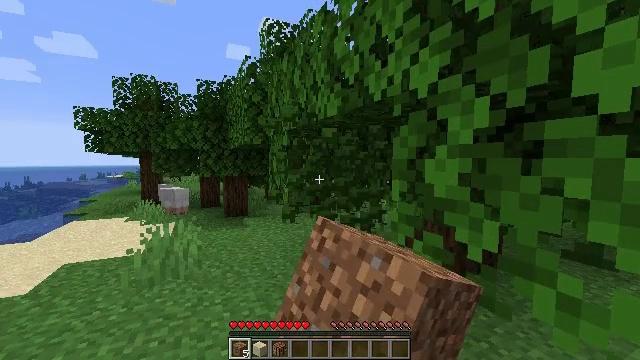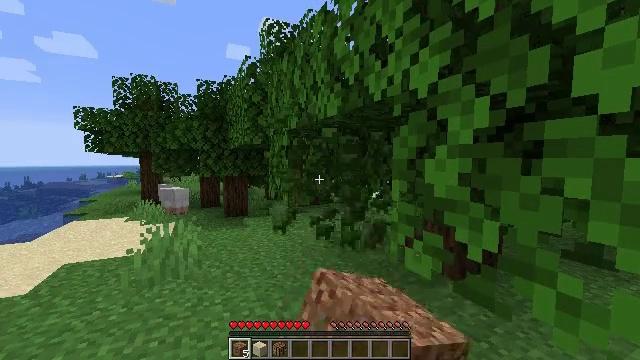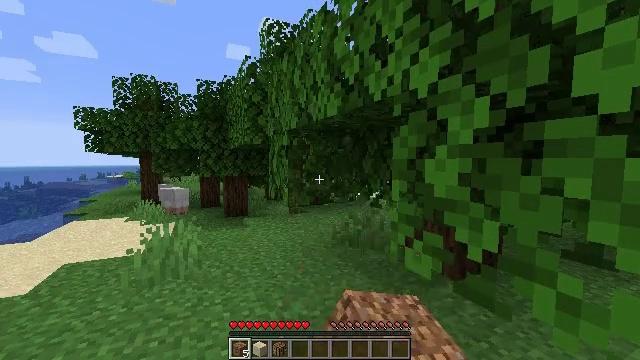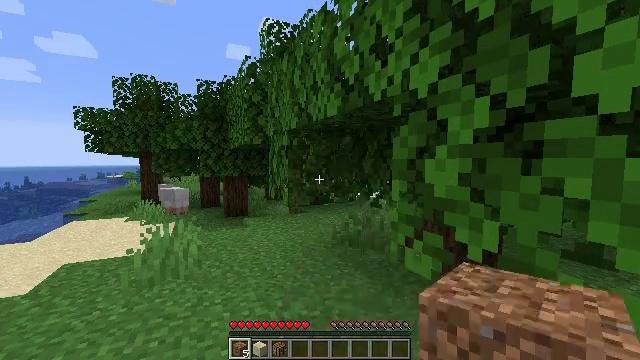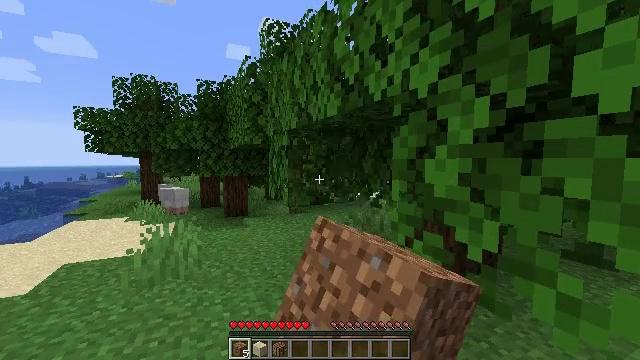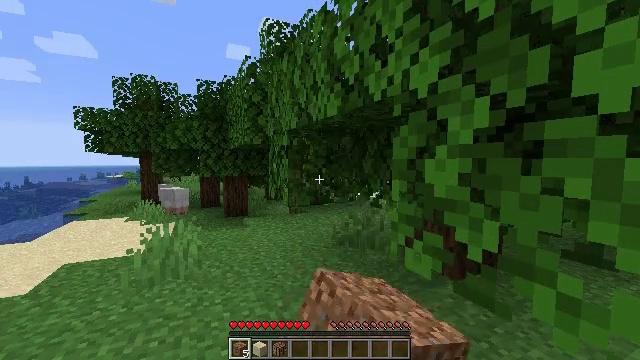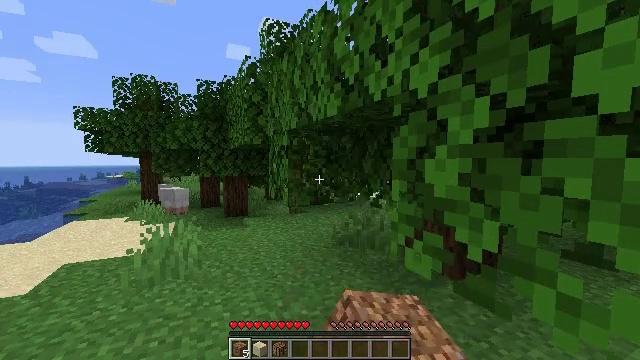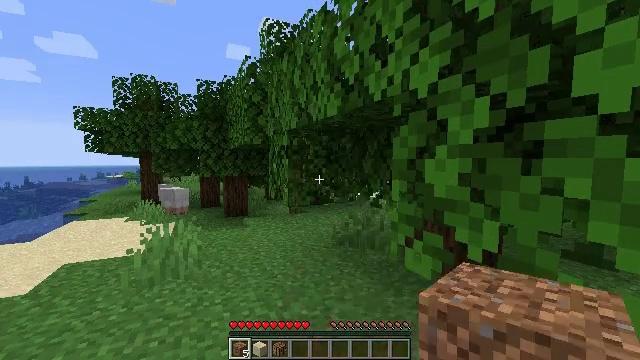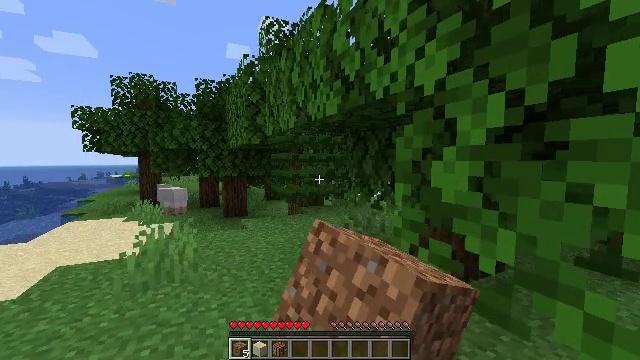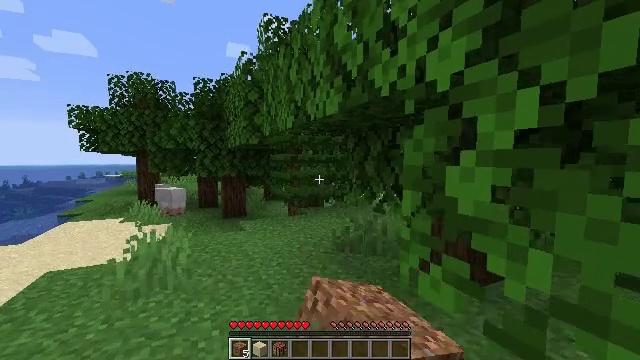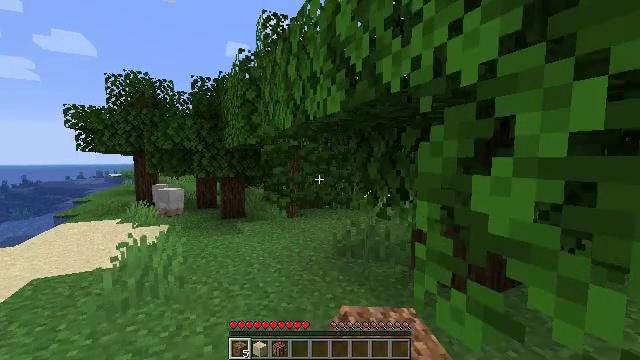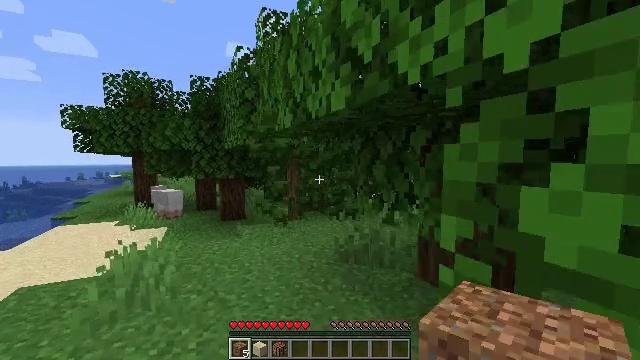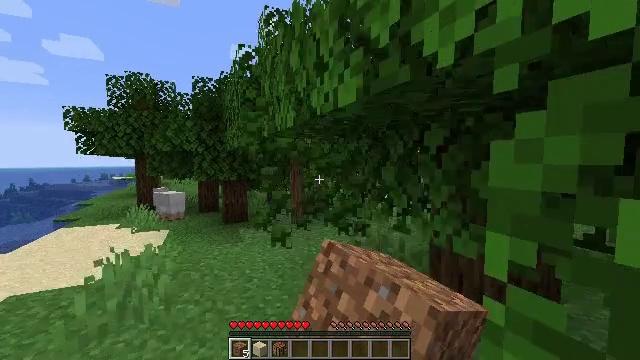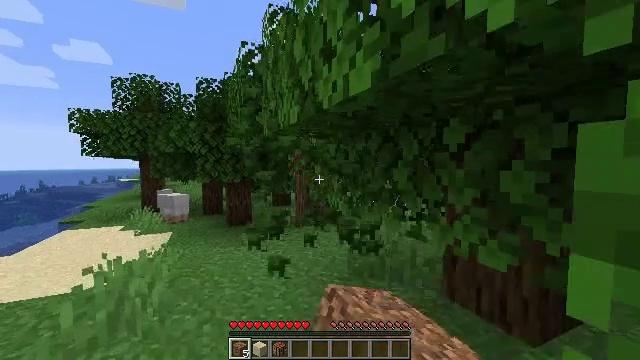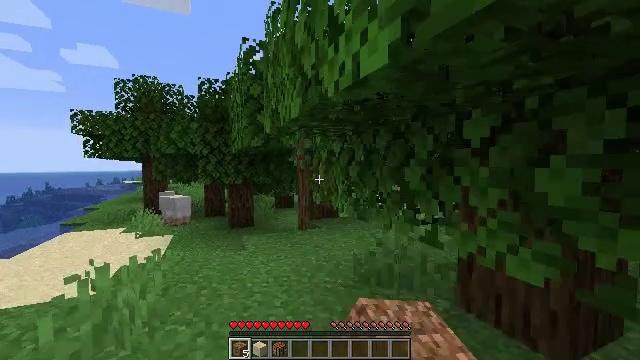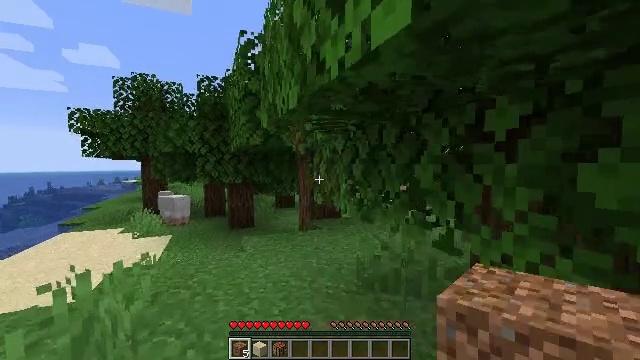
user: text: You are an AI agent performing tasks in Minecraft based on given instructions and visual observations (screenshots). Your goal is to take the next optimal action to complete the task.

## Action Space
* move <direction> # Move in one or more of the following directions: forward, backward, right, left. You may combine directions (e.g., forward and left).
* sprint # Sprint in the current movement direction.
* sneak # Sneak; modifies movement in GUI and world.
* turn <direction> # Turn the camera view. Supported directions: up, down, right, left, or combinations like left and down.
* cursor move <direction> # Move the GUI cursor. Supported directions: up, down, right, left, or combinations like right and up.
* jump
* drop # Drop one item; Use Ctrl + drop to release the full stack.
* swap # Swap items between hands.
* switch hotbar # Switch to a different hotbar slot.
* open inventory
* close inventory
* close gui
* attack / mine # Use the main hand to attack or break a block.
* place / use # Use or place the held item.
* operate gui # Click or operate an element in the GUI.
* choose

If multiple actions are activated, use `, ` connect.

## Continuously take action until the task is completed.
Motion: motion action
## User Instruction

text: Clear the ground by mining grass.
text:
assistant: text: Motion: attack / mine
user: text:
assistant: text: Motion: attack / mine
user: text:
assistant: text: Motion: attack / mine
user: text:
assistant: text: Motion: attack / mine
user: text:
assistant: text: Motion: attack / mine
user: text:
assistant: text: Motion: attack / mine
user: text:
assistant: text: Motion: move forward, attack / mine
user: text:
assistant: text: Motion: move forward, attack / mine
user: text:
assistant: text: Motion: move forward, attack / mine
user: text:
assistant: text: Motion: move forward, attack / mine
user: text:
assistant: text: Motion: move forward, attack / mine
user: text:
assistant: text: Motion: move forward, attack / mine
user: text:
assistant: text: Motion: move forward, turn left, attack / mine
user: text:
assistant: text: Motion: move forward, attack / mine
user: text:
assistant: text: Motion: move forward, attack / mine
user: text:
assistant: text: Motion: move forward, attack / mine
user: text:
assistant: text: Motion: attack / mine
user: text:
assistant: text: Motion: attack / mine
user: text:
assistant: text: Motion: attack / mine
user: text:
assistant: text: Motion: turn right, attack / mine
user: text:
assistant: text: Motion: turn right and up, attack / mine
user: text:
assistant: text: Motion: turn right, attack / mine
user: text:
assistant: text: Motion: turn right, attack / mine
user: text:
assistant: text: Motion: turn right, attack / mine
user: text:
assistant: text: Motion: attack / mine
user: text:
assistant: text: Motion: attack / mine
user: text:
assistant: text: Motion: attack / mine
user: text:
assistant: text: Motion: no_op
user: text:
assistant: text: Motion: no_op
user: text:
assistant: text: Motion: no_op